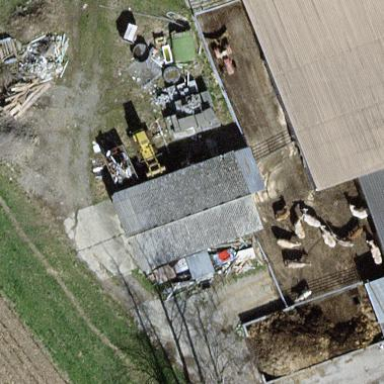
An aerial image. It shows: Shed building.